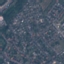
Land use / land cover class: Residential